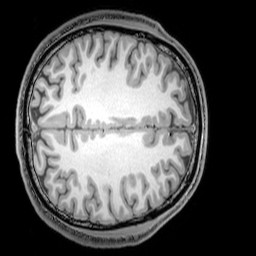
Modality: T1w
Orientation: axial
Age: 22
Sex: male
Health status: healthy
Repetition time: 0.081 s
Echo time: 0.037 s